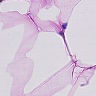
Metastatic tissue present: no